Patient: sex M, age 78
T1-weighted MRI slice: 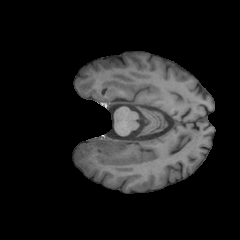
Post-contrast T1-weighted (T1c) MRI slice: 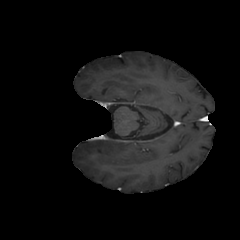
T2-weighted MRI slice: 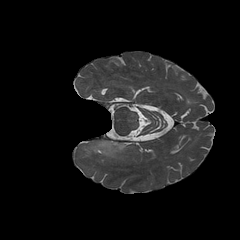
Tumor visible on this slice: yes
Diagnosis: Astrocytoma, IDH-wildtype
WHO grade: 3